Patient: sex M, age 26
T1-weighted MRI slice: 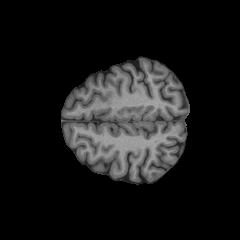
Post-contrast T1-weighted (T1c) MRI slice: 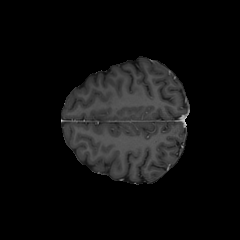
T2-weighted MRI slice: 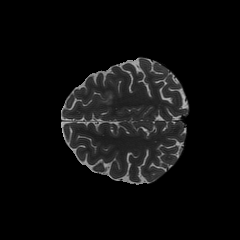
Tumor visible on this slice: yes
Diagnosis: Oligodendroglioma, IDH-mutant, 1p/19q-codeleted
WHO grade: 2